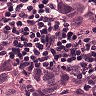
Metastatic tissue present: yes